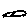
Label: car